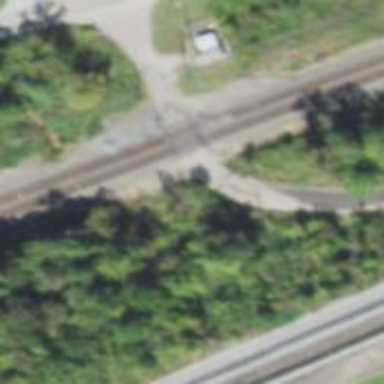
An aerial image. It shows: Railway level crossing.